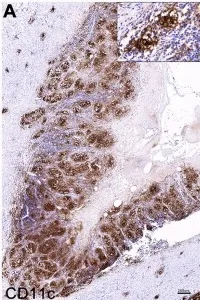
Analysis of a CSF-470 VAC-SITE tissue. Dense clusters of CD11c+ cells were observed at the VAC-SITE, most of them also expressing PD-L1. Original magnifications = : 20X. Scale bars:. =200 mum.
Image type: pathology (immunostaining)